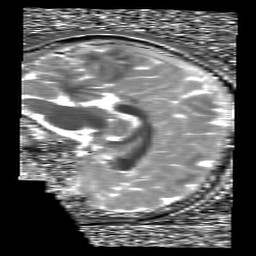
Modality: T1map
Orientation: sagittal
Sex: female
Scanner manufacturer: siemens
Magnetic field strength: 3 T
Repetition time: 5 s
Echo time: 0.00355 s